Aerial crown-view tile of a tropical tree (Barro Colorado Island, Panama), acquired 20240918:
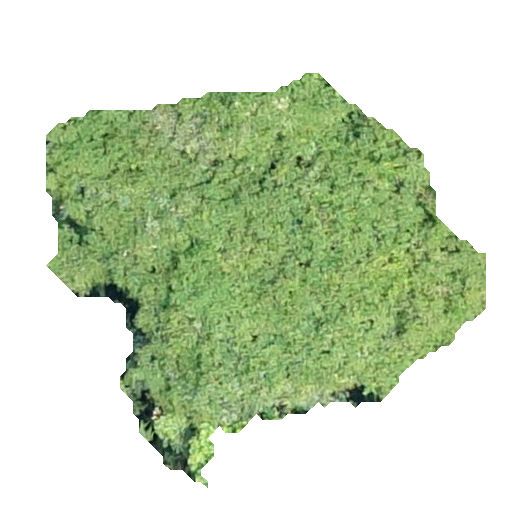
Species: Tachigali panamensis
GBIF accepted scientific name: Tachigali panamensis
Crown area: 176.689 m²